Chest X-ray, AP view. Patient: 45 years old, sex F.
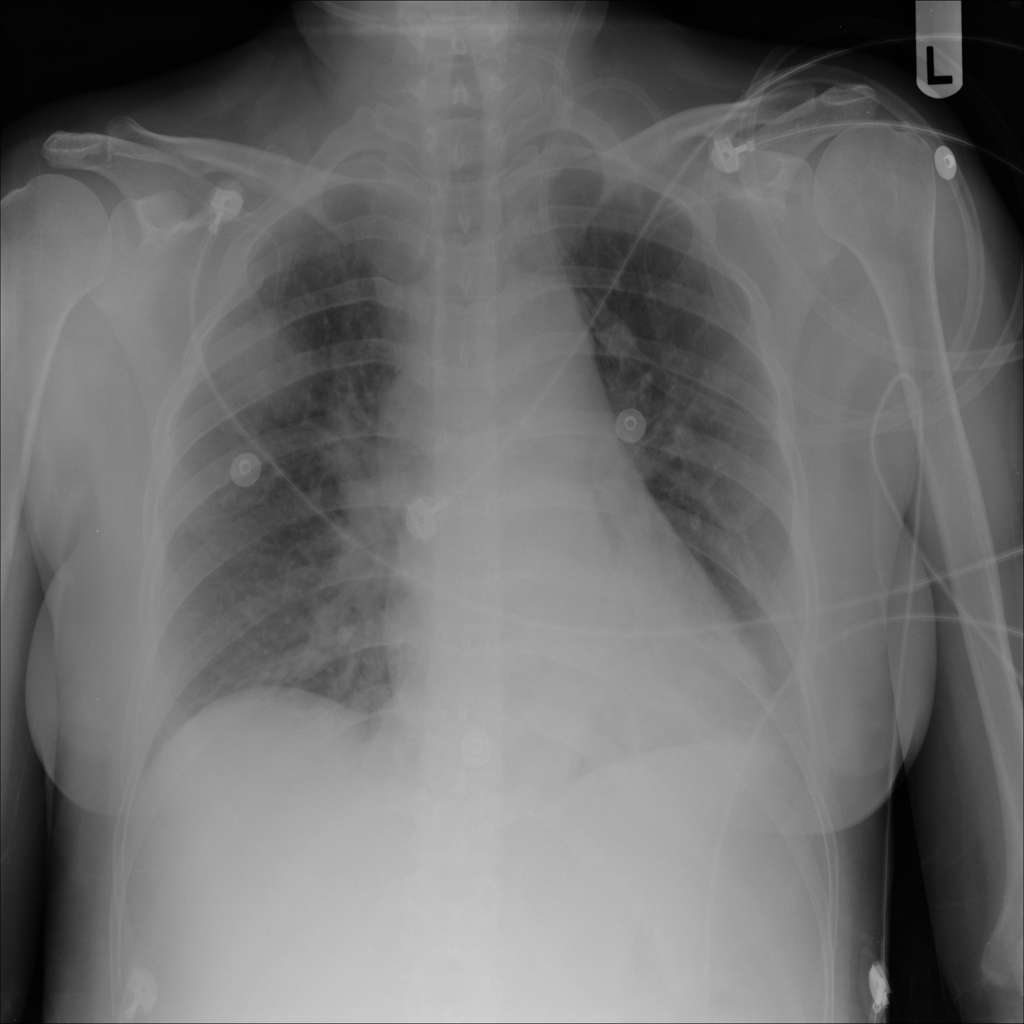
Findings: Consolidation